Field crop: tomato
Growth stage: 2
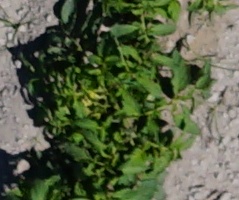
Species: tomato